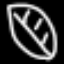
Label: leaf